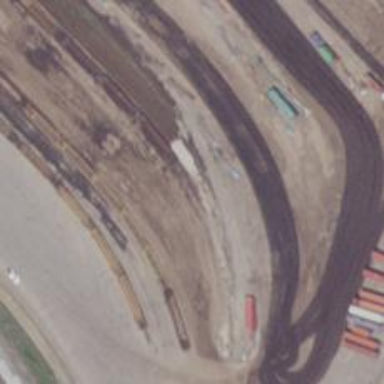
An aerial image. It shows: Railway yard in service.